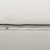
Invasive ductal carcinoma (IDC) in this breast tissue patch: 0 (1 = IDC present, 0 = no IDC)